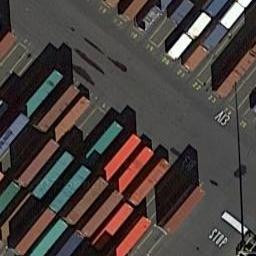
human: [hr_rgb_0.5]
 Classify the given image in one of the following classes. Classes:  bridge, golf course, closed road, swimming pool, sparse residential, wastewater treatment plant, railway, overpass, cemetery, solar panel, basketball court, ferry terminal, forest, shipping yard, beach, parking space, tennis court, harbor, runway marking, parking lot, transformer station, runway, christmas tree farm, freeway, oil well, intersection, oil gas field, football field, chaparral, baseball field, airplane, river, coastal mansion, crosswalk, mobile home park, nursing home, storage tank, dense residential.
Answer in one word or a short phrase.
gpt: shipping yard